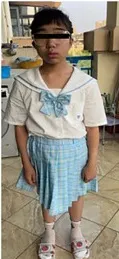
Proband aged 13 years and 6 months. Frontal. Full-body.
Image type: medical_photograph (skin_photograph)